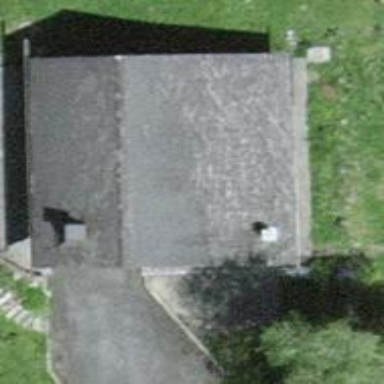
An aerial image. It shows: Simple house.